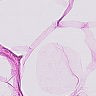
Metastatic tissue present: no